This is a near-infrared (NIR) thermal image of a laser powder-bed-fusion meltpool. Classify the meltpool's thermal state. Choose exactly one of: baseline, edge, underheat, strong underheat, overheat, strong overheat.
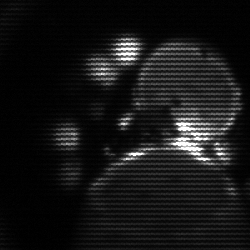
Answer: edge